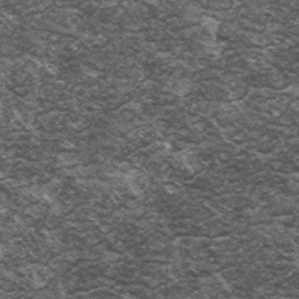
Label: frost